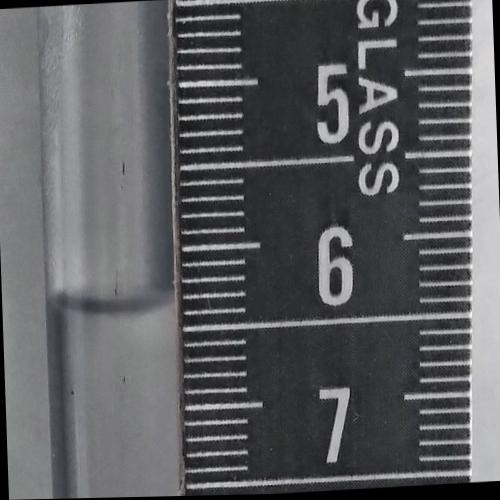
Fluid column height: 6.3 cm